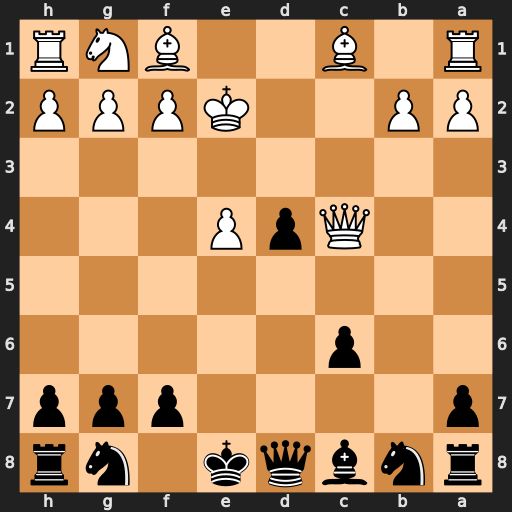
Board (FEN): rnbqk1nr/p4ppp/2p5/8/2QpP3/8/PP2KPPP/R1B2BNR
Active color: b
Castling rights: kq
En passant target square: -
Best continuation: Ba6 Ke1 Bxc4